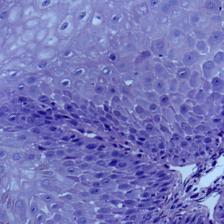
Diagnosis: OSCC